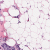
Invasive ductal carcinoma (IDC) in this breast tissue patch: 1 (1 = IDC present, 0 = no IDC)